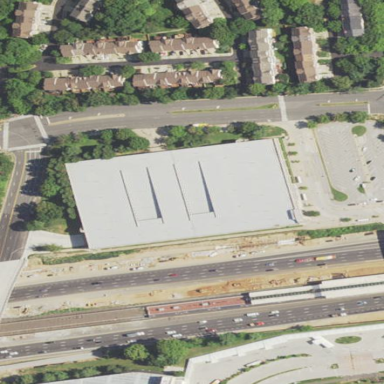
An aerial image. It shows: Multi-storey parking building with park and ride facility.